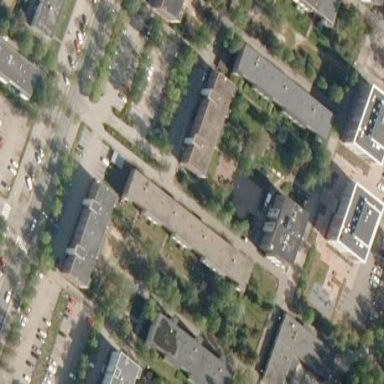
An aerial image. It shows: Residential building.